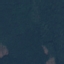
Label: Forest